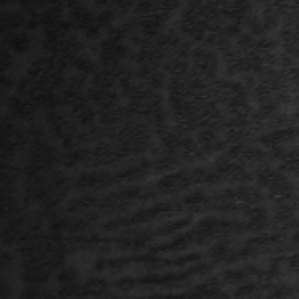
Label: frost